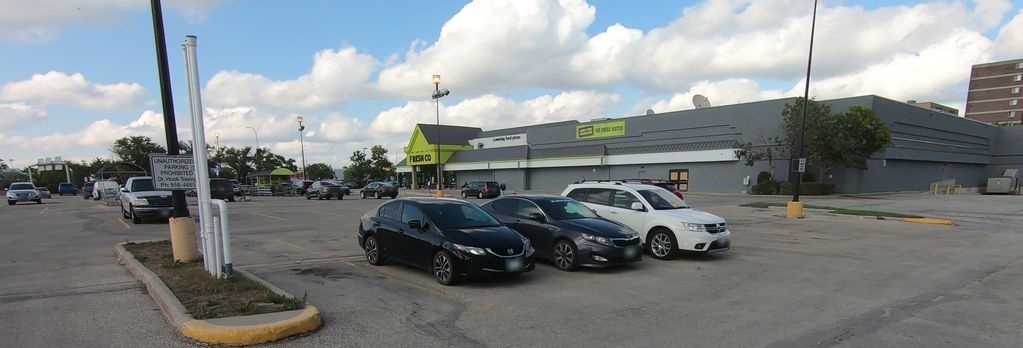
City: winnipeg